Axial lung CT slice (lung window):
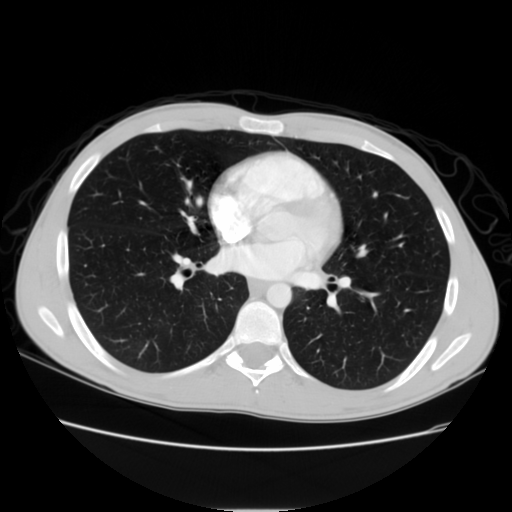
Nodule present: no